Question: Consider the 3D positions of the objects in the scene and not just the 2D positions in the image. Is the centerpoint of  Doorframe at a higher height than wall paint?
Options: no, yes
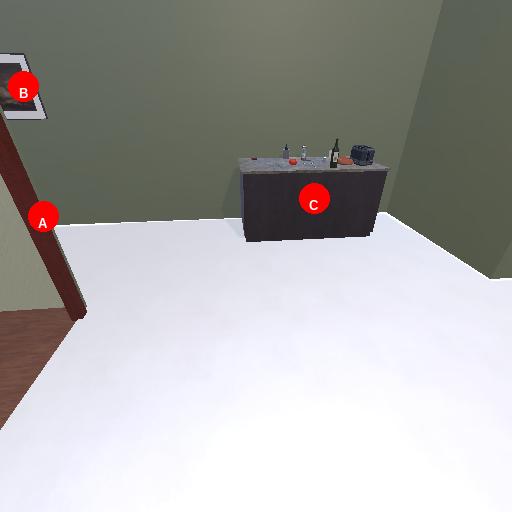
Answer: no